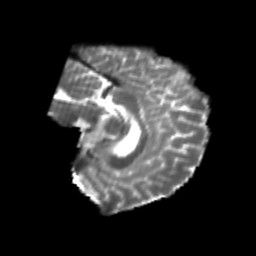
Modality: T2w
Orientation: sagittal
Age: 21
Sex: male
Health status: healthy
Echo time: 0.074 s